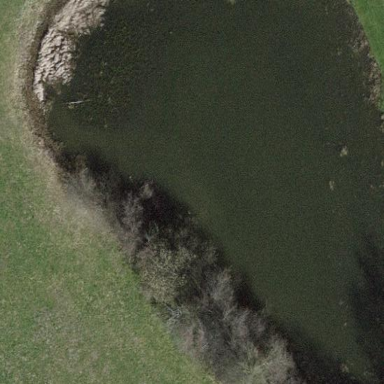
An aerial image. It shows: Water hazard in golf course. The hazard is natural water feature.